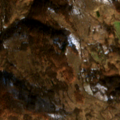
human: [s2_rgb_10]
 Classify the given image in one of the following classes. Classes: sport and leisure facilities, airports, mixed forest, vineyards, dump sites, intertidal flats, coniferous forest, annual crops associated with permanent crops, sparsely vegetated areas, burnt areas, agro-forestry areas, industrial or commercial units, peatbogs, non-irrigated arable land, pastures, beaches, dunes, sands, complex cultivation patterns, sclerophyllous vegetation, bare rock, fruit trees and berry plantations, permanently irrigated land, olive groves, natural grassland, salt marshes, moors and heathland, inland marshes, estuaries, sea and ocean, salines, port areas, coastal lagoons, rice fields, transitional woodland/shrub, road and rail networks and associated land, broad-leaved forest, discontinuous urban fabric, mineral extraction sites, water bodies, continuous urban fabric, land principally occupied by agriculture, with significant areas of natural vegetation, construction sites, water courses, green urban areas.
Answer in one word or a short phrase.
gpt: complex cultivation patterns, land principally occupied by agriculture, with significant areas of natural vegetation, broad-leaved forest